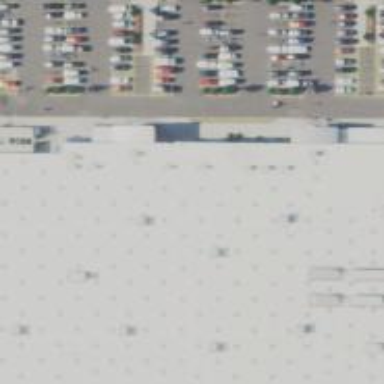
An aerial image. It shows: Building that houses supermarket.